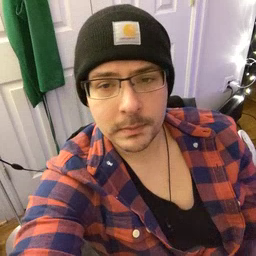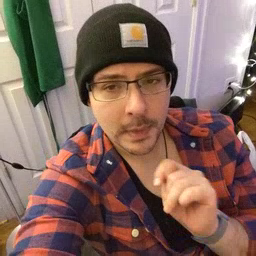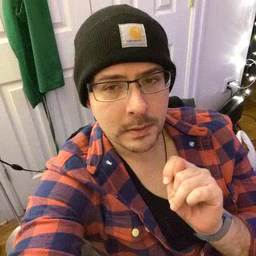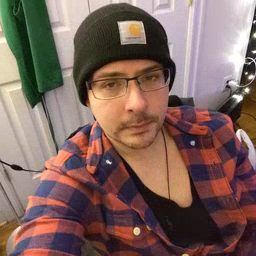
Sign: potty